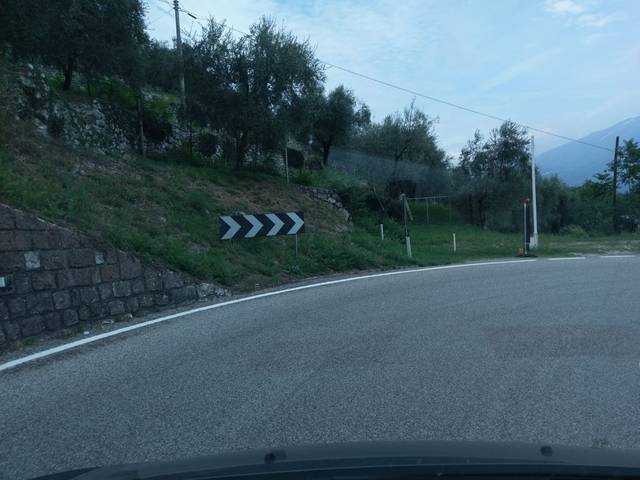
Region: Italy
Coordinates: 45.905, 10.834